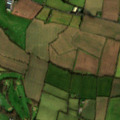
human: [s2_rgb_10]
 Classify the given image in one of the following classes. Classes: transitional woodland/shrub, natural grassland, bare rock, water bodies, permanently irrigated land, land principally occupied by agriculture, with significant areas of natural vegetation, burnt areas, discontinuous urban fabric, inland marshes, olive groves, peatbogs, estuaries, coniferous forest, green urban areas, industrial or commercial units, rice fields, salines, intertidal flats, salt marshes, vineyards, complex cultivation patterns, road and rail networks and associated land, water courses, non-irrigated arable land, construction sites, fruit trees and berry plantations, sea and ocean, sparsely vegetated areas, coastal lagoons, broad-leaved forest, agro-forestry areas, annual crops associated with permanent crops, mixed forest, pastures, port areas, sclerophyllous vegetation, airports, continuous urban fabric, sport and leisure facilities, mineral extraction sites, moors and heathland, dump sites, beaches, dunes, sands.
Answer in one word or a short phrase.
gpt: sport and leisure facilities, non-irrigated arable land, pastures, complex cultivation patterns